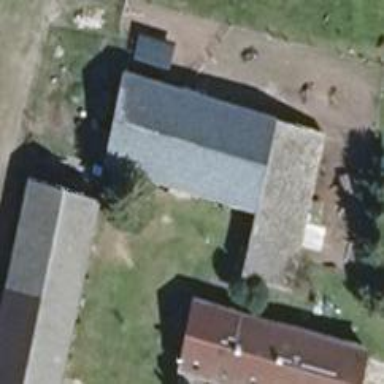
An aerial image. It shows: Gabled building with grey roof oriented along its structure.